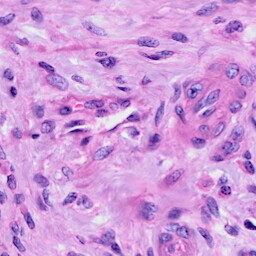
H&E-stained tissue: Cervix